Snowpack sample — Snodgrass Mountain, Crested Butte, Colorado (2/4/25, 12:06 PM MST)
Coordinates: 38.923, -106.968
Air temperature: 35 °F
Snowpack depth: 80 cm
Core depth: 30 cm
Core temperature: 35.6 °F
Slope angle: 14°, slope face: 78°
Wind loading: low
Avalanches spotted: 0
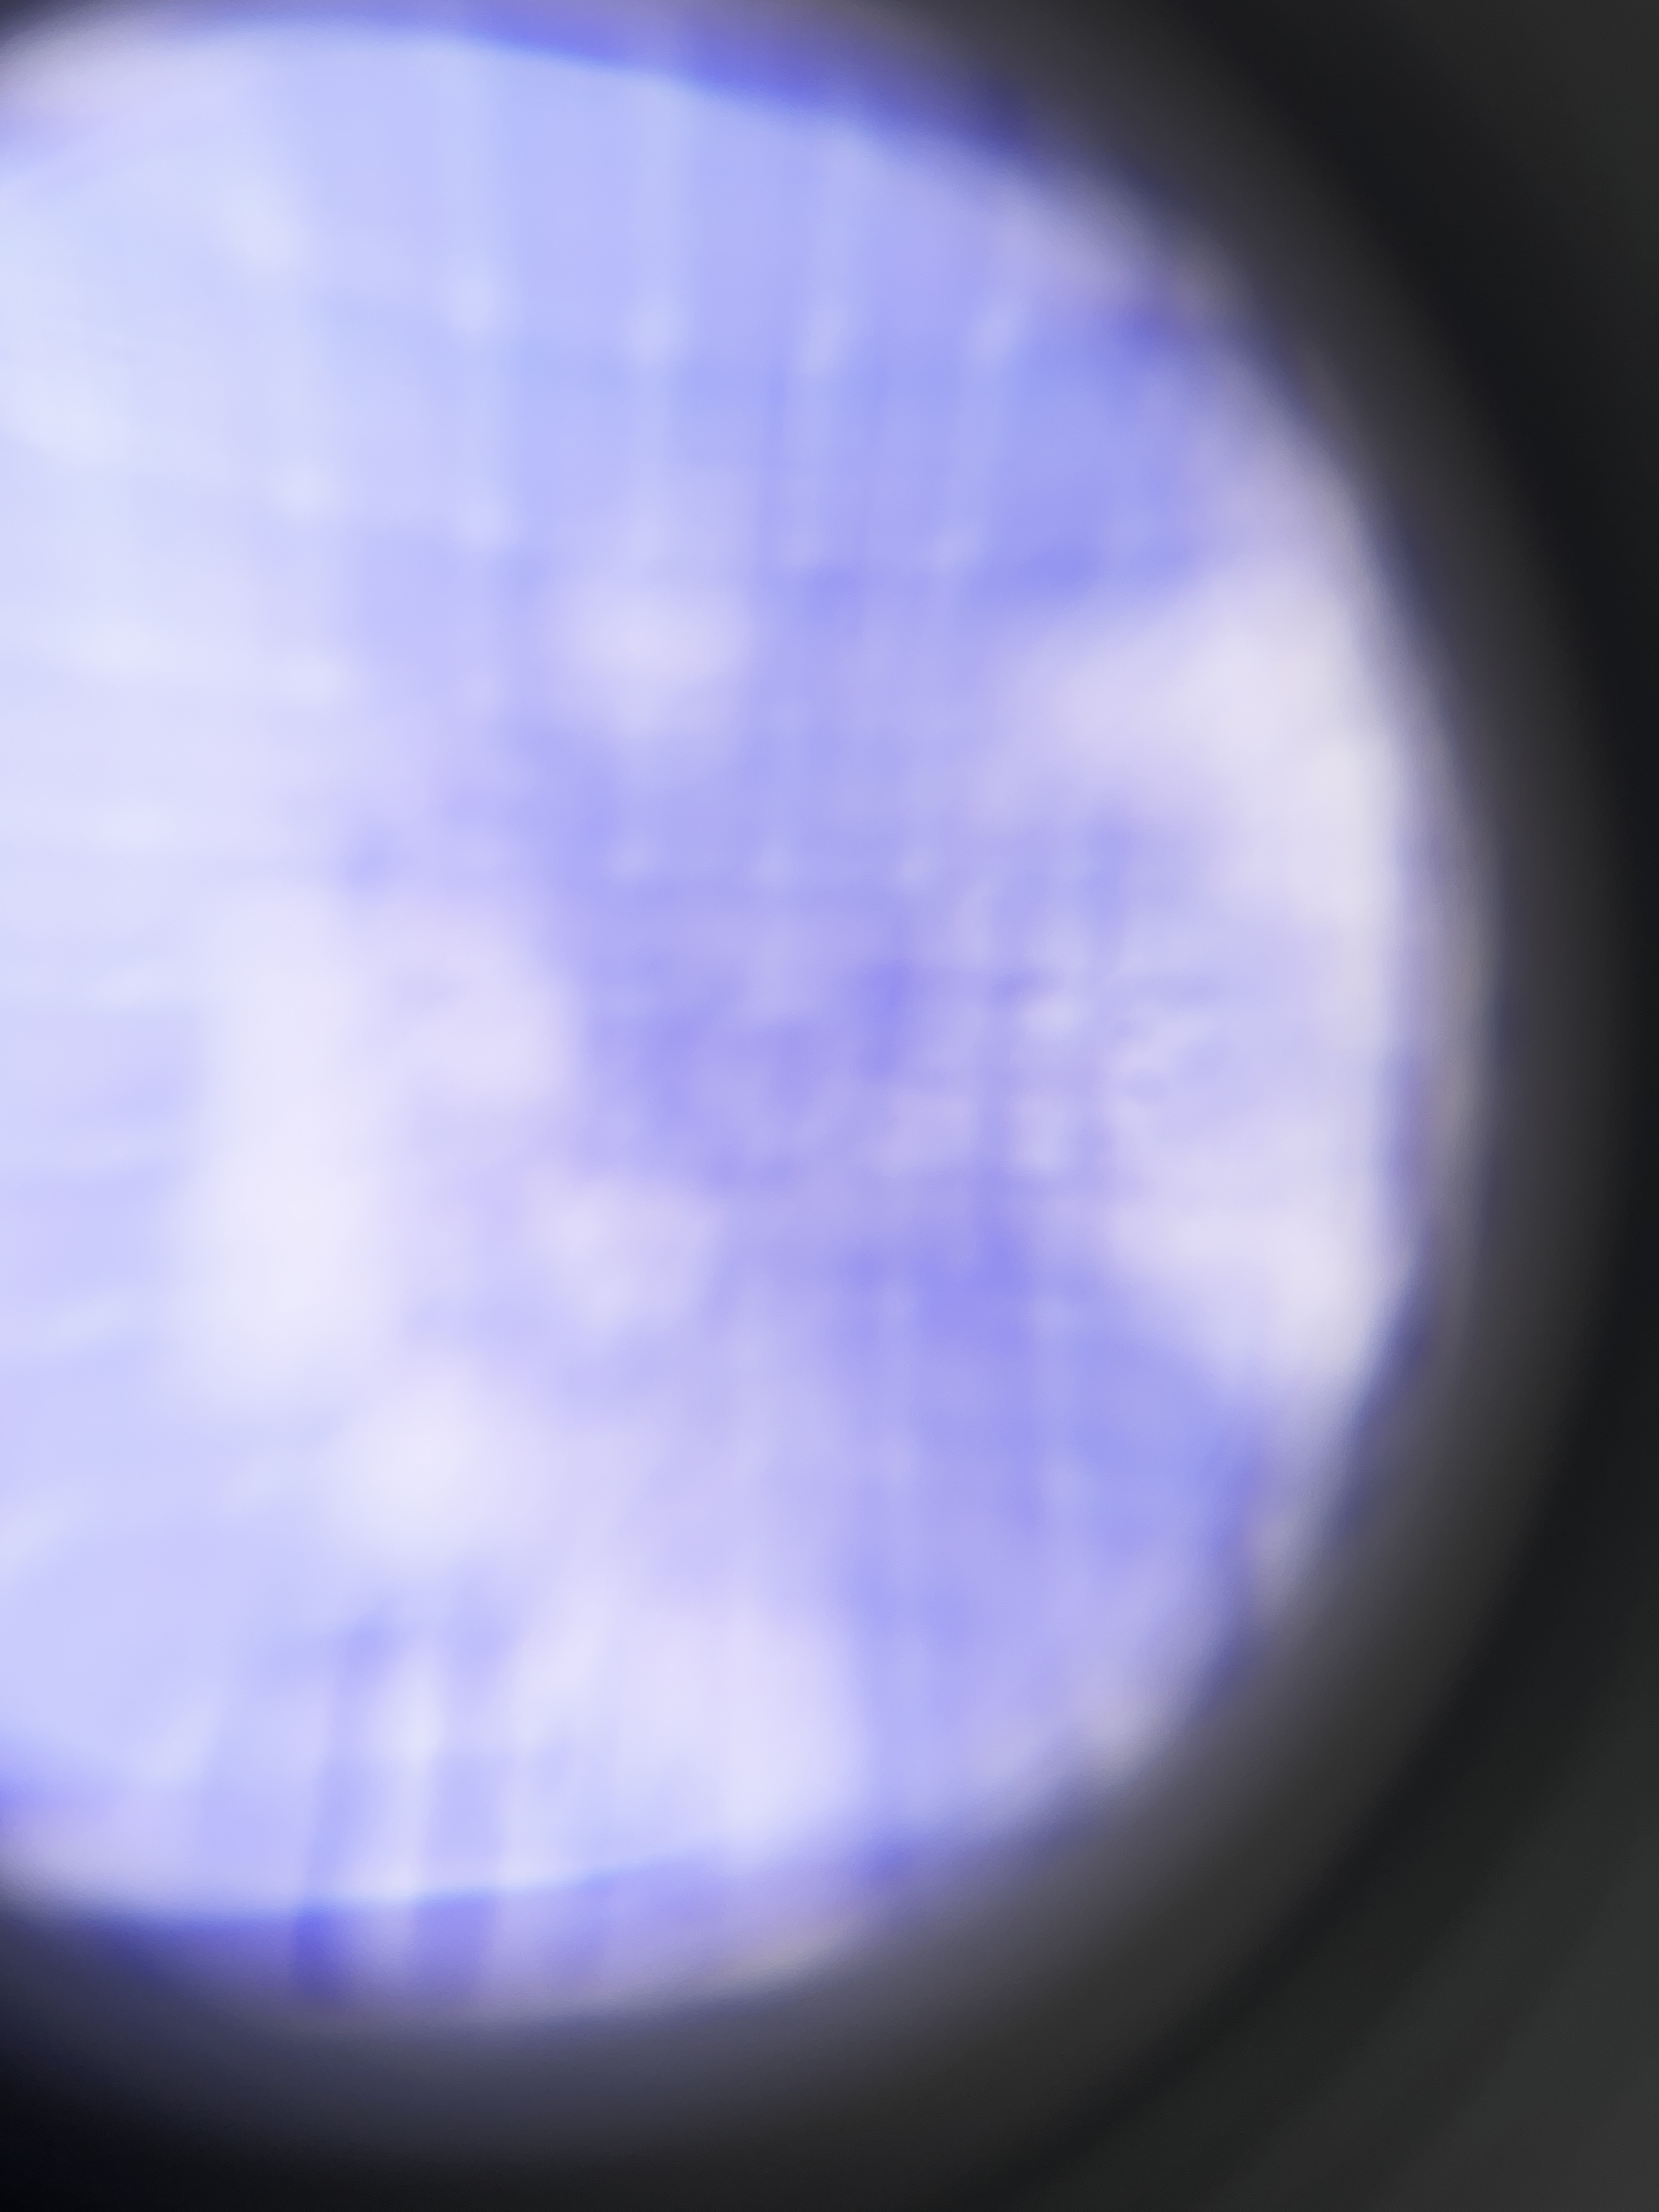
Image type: magnified_profile
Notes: No avalanches nearby, unusually warm weather for the last month reported by residents, Collected 25 yards from treeline